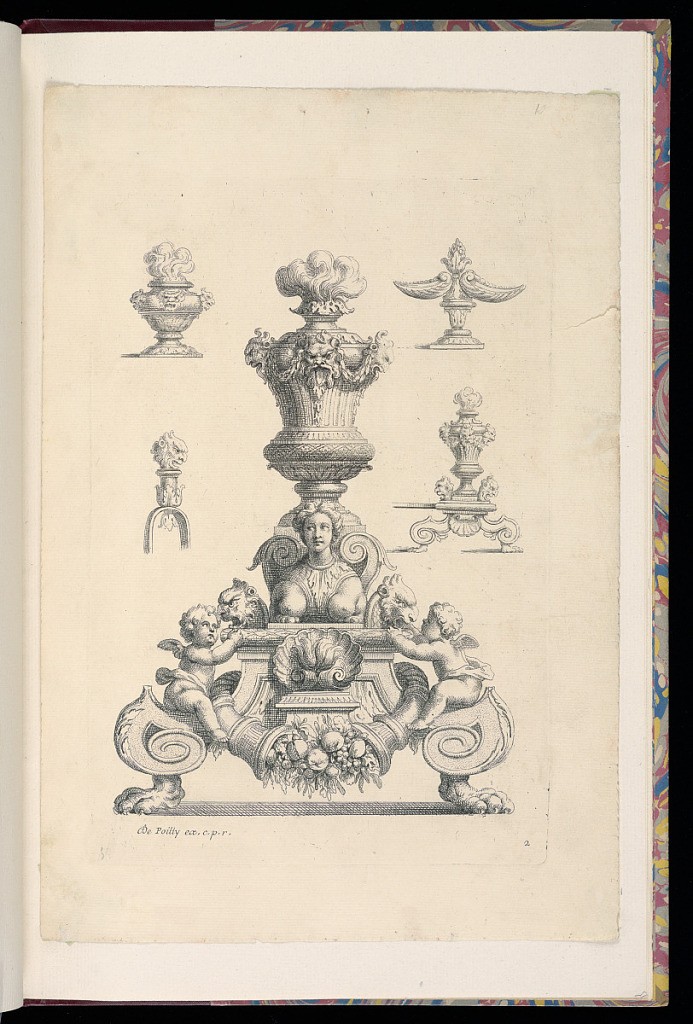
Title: Design for an Andiron
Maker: Jean Cotelle, French, 1607–1676
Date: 1622-1676
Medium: Etching on laid paper
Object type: Print
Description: Design for andiron featuring a sphynx and putti seated on scrolls at the bottom, and an urn adorned with masks and garland in the upper part. Around the andiron are designs for another andiron, a stand with shell-like bowls, a handle for fire tongs, and an urn.